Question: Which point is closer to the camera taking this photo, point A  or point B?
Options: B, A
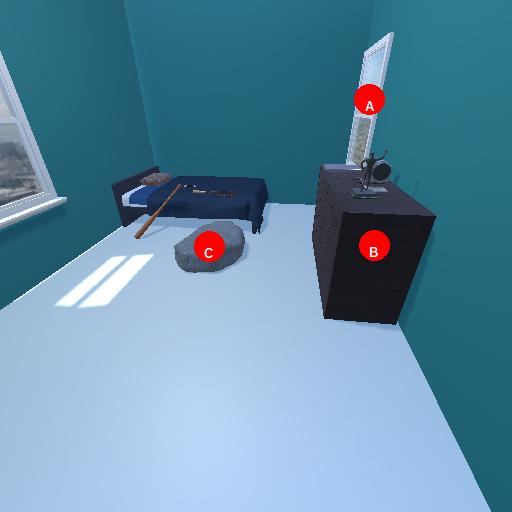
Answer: B